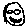
Label: smiley face